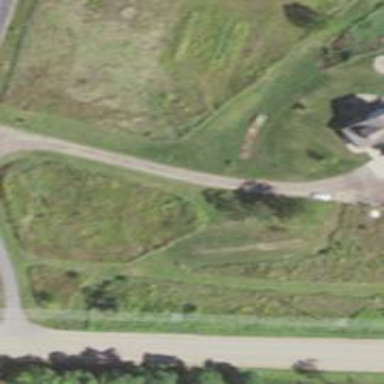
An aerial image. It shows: Driveway.